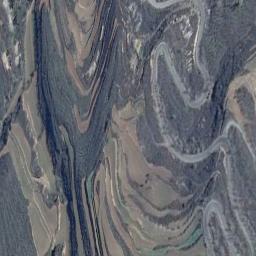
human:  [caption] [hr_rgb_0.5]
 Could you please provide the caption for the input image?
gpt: The bare and green terrace is next to some trees .

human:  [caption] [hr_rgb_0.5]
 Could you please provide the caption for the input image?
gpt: There are many green plants on the terrace .

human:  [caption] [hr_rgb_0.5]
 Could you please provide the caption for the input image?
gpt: A large layer of brown and green mixed terraces with several winding narrow paths .

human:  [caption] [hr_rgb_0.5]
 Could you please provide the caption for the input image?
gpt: The terraced fields look like circles .

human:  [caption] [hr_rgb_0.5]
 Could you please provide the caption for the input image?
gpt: There are some rivers among the terraces .